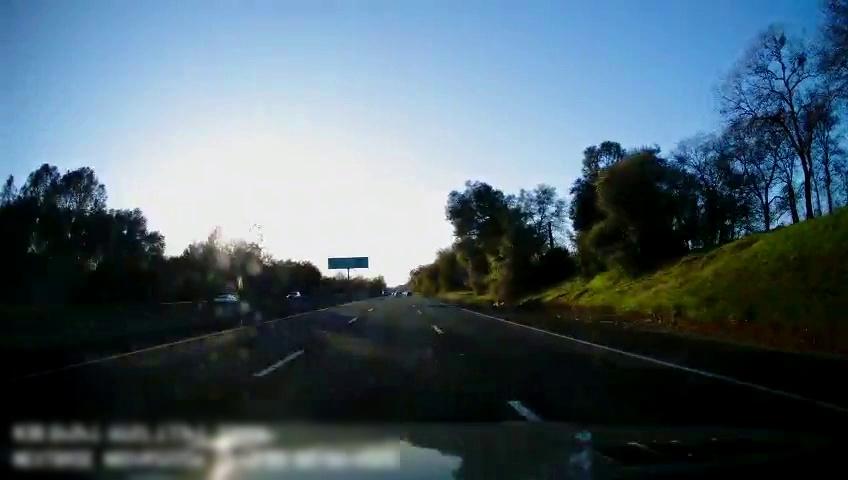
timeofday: Day
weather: Cloudy
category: Drivable Space
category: Vehicles | SUV
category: Vehicles | Car
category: Vehicles | SUV
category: Vehicles | Car
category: Lanes | Alternate Lane
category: Lanes | Current Lane
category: Lanes | Current Lane
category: Lanes | Alternate Lane
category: Traffic | Signs